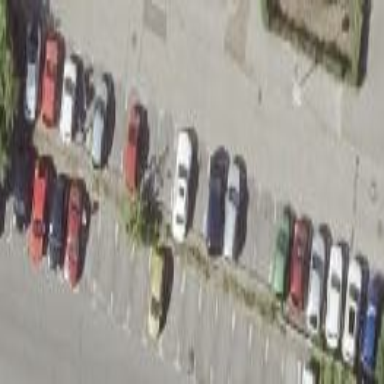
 specifically designated for service vehicles."